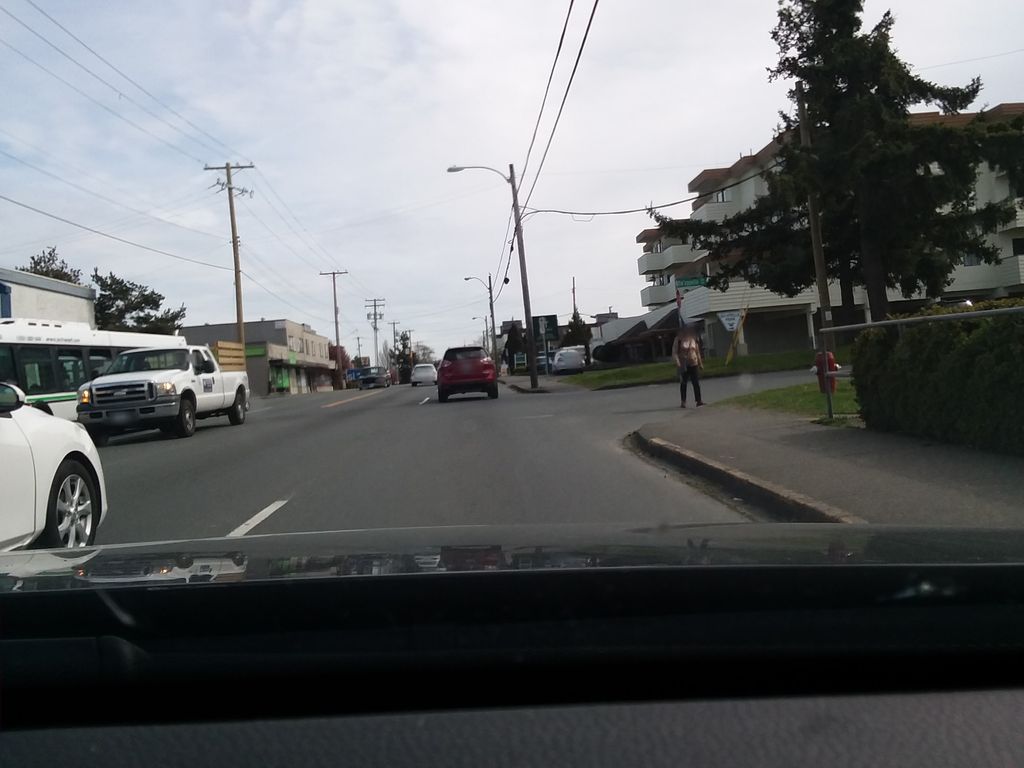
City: victoria